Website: walmart
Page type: gifting
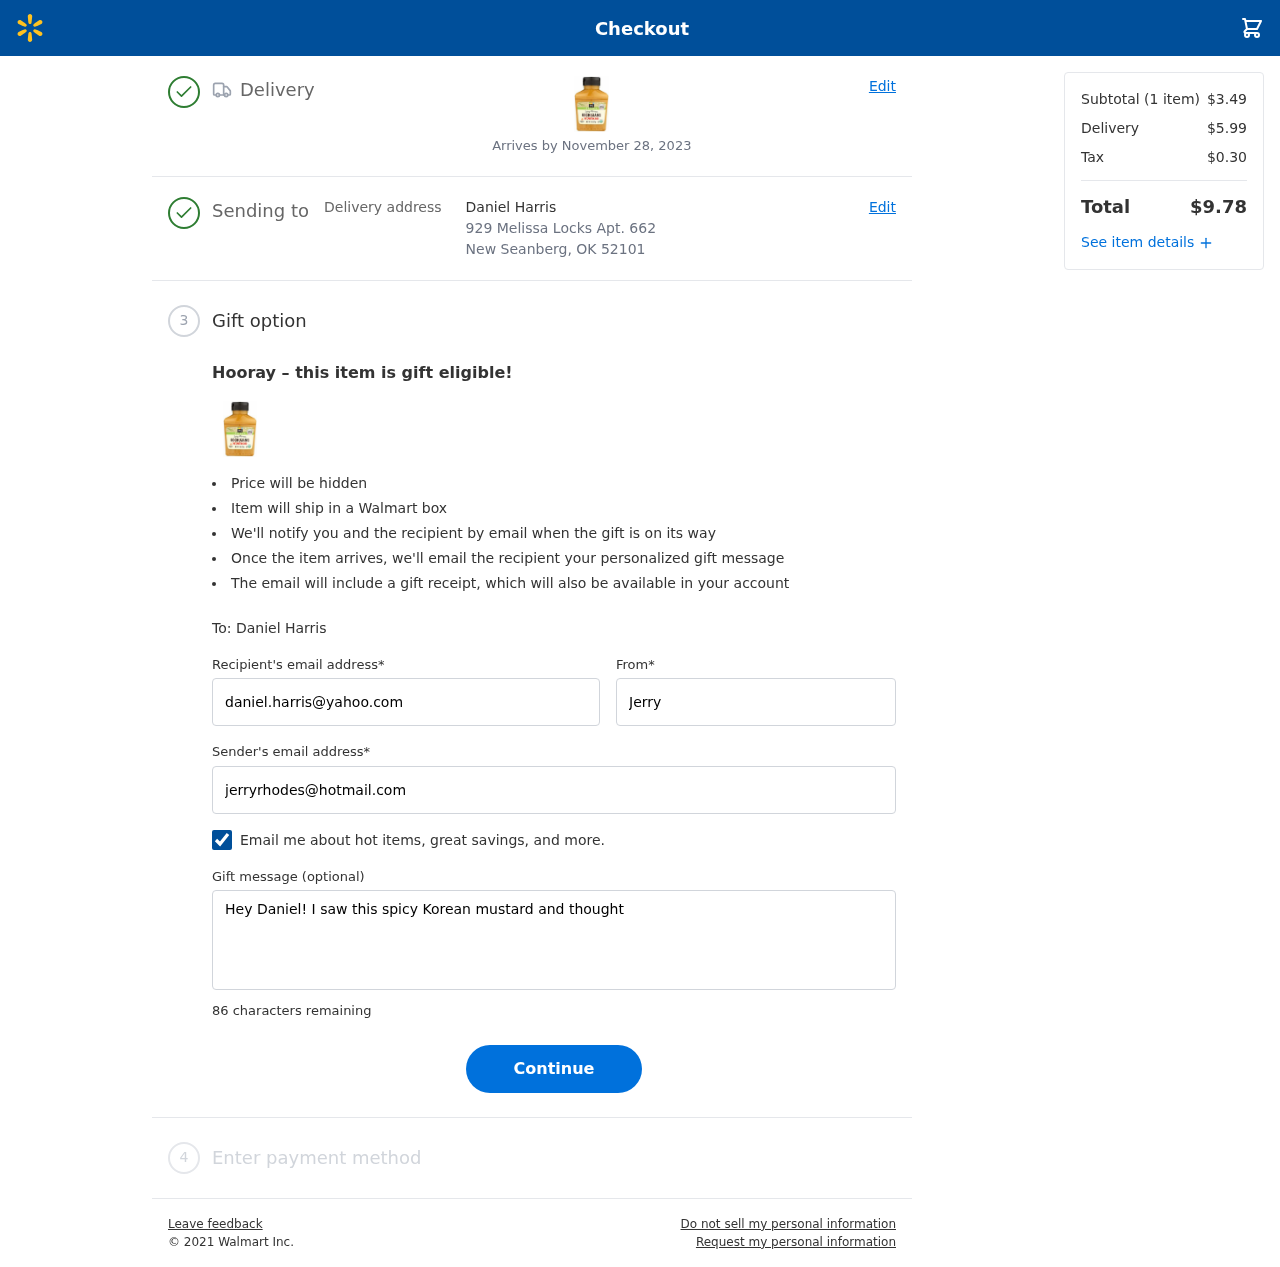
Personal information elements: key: PII_CITY_STATE_ZIP
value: New Seanberg, OK 52101
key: PII_EMAIL
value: jerryrhodes@hotmail.com
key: PII_FIRSTNAME
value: Jerry
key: PII_GIFT_EMAIL
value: daniel.harris@yahoo.com
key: PII_GIFT_FULLNAME
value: Daniel Harris
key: PII_GIFT_MESSAGE
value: Hey Daniel! I saw this spicy Korean mustard and thought of all the delicious meals you whip up – can’t wait to see how you use it! Hope this adds a little extra flavor to your next kitchen adventure. Enjoy!
Jerry
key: PII_STREET
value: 929 Melissa Locks Apt. 662
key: PII_GIFT_FIRSTNAME
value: Daniel
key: PII_GIFT_LASTNAME
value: Harris
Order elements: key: ORDER_DELIVERY_DATE
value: Arrives by November 28, 2023
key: ORDER_NUM_ITEMS
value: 1
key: ORDER_SUBTOTAL
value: $3.49
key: ORDER_SHIPPING_COST
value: $5.99
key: ORDER_TAX
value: $0.30
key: ORDER_TOTAL
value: $9.78